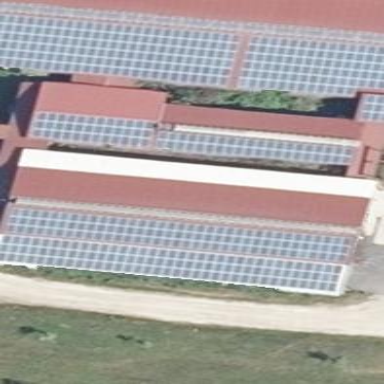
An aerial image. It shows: Building equipped with small solar photovoltaic panel for generating electricity.